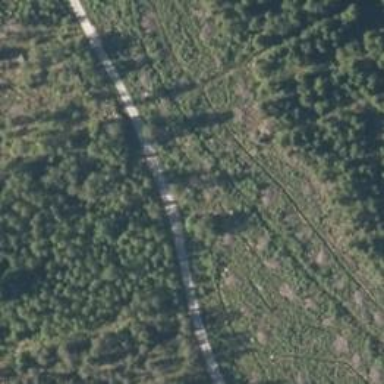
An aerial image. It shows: Unclassified road.